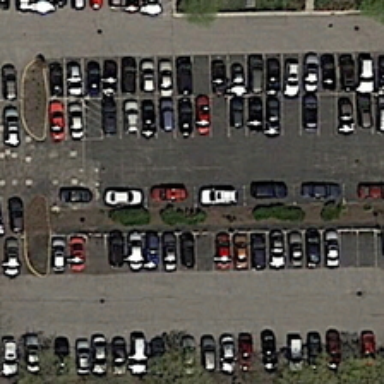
Many cars in different colors are in a parking lot near several green trees .